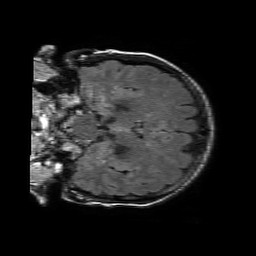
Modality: FLAIR
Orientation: coronal
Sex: female
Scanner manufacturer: philips
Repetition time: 11 s
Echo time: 0.125 s